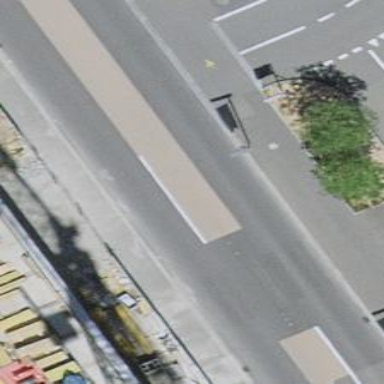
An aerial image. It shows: Street side parking area.